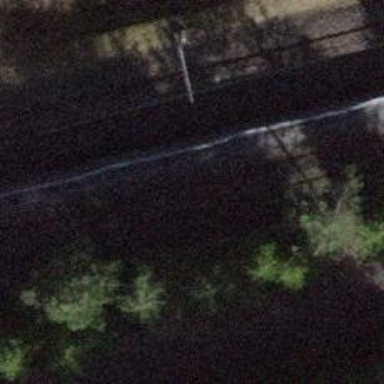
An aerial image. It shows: Single-track railway spur.